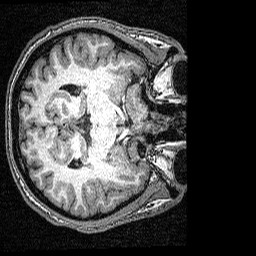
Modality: T1w
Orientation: axial
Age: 25
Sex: male
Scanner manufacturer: siemens
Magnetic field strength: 3 T
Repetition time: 2.53 s
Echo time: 0.00342 s